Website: lowes
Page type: delivery-shipping
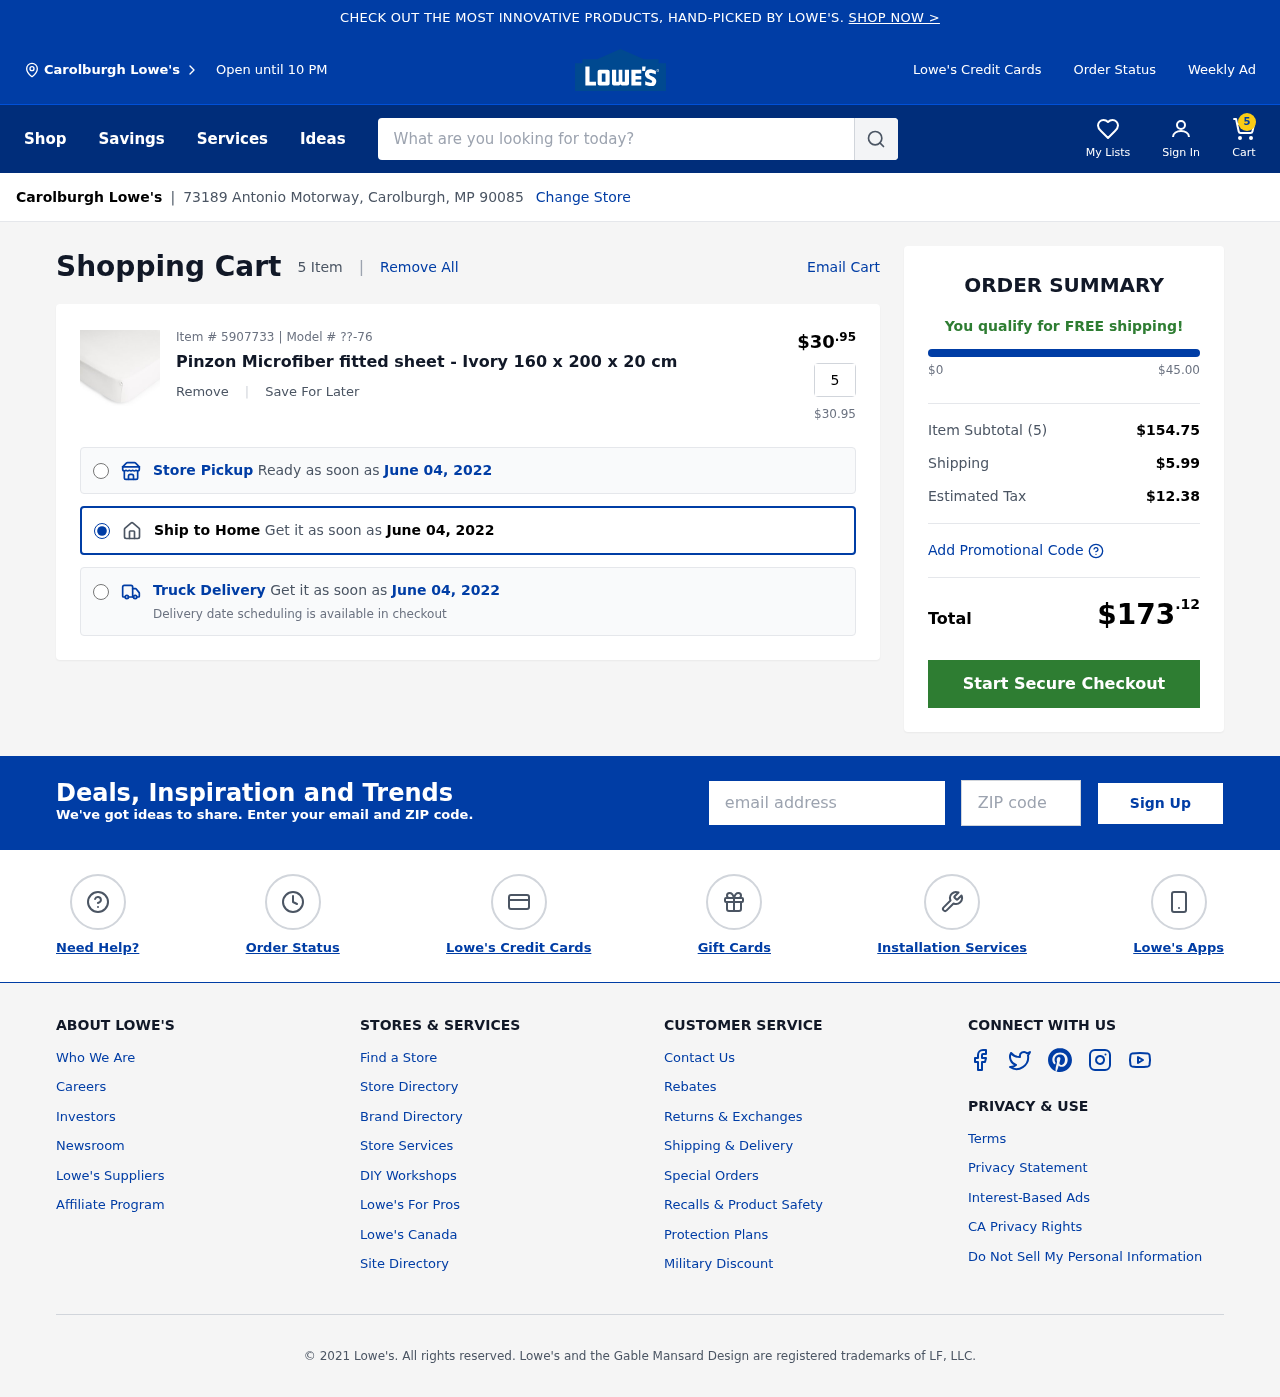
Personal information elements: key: PII_CITY
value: Carolburgh
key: PII_EMAIL
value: hannah.harrison@gmail.com
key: PII_POSTCODE
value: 90085
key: PII_STREET
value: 73189 Antonio Motorway
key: PII_CITY2
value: Carolburgh
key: PII_CITY_STATE_ZIP
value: Carolburgh, MP 90085
Product elements: key: PRODUCT1_NAME
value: Pinzon Microfiber fitted sheet - Ivory 160 x 200 x 20 cm
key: PRODUCT1_PRICE
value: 30.95
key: PRODUCT1_QUANTITY
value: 5
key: PRODUCT1_MODEL
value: ??-76
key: PRODUCT1_PRICE2
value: $30.95
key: PRODUCT1_ITEM_NUMBER
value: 5907733
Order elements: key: ORDER_NUM_ITEMS
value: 5
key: ORDER_DELIVERY_DATE
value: June 04, 2022
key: ORDER_DELIVERY_DATE2
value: June 04, 2022
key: ORDER_DELIVERY_DATE3
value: June 04, 2022
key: ORDER_SUBTOTAL
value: $154.75
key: ORDER_SHIPPING_COST
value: $5.99
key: ORDER_TAX
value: $12.38
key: ORDER_TOTAL
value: $173.12
Search elements: key: HEADER_SEARCH
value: What are you looking for today?